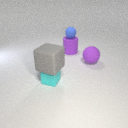
large purple rubber cylinder to the right of small cyan rubber cube